Field crop: maize
Growth stage: 1
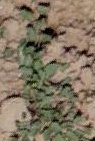
Species: convolvulus